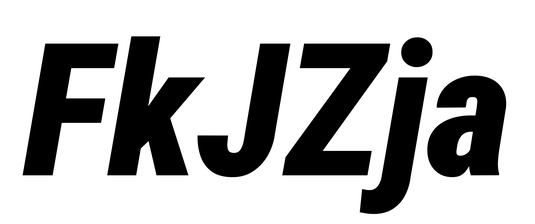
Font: Roboto-Italic_Condensed_Black_Italic